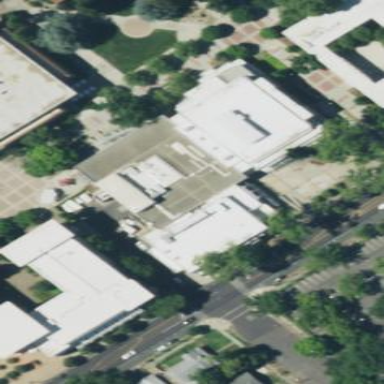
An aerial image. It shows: University building.